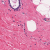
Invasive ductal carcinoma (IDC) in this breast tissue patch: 0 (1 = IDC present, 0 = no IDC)